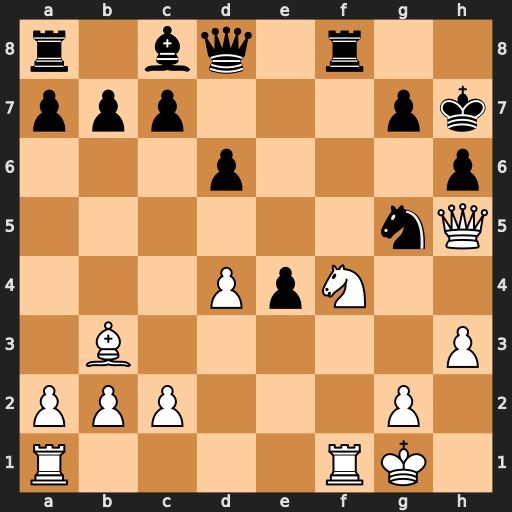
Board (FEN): r1bq1r2/ppp3pk/3p3p/6nQ/3PpN2/1B5P/PPP3P1/R4RK1
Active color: w
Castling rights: -
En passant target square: -
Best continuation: Qg6+ Kh8 Nh5